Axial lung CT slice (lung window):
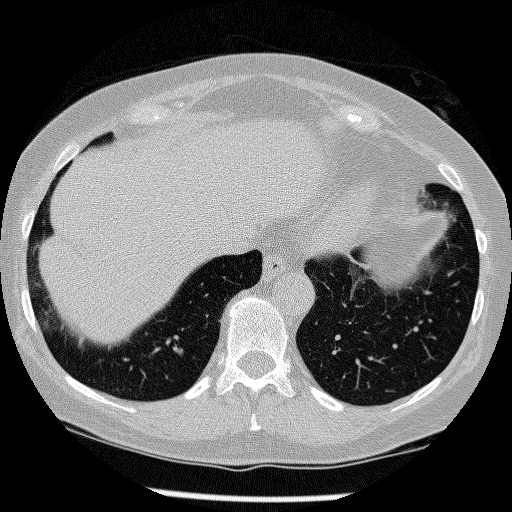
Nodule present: no